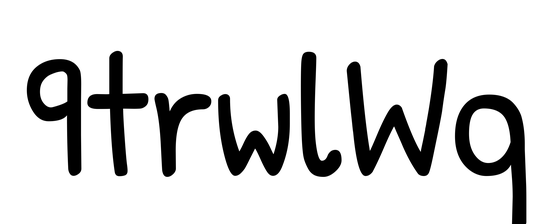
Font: PatrickHand-Regular